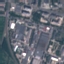
Land use / land cover: Industrial